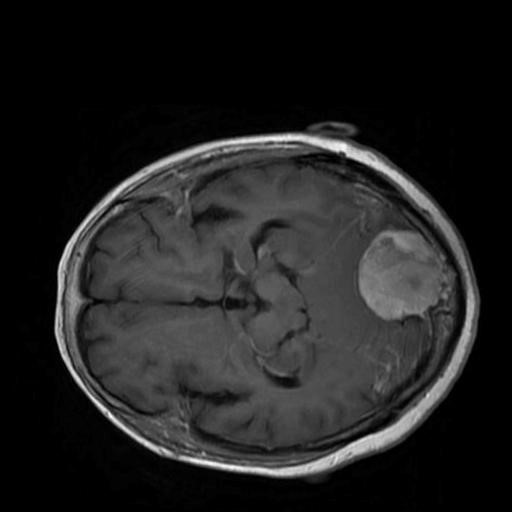
Label: brain_menin